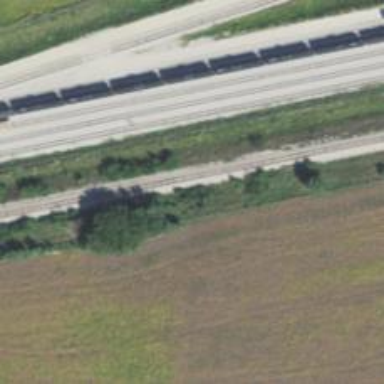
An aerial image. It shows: Railway track.